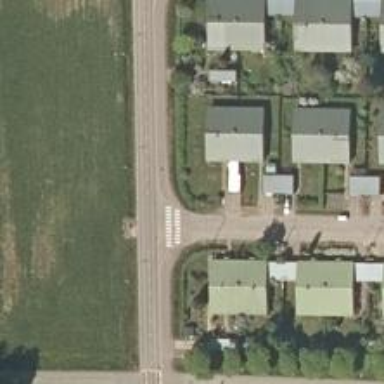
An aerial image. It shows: Asphalt cycleway featuring zebra crossing. The crossing is uncontrolled.